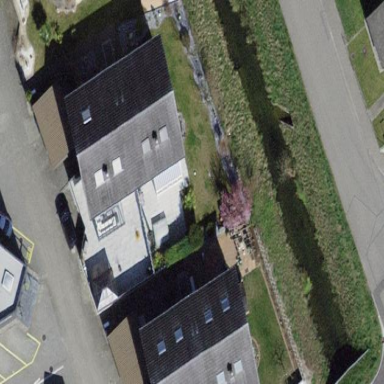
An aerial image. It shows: Building with tile roof.